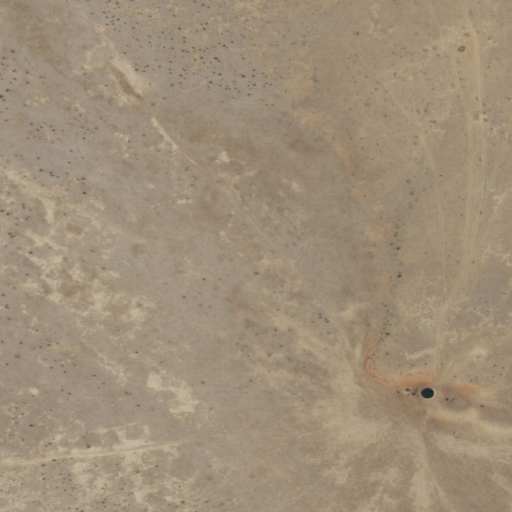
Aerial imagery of valley in New Mexico named Flathead Canyon containing grassland and shrub